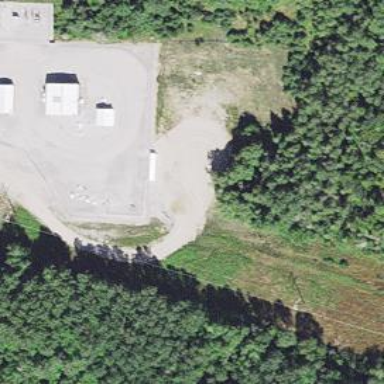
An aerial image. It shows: Gas substation is shown in the image.